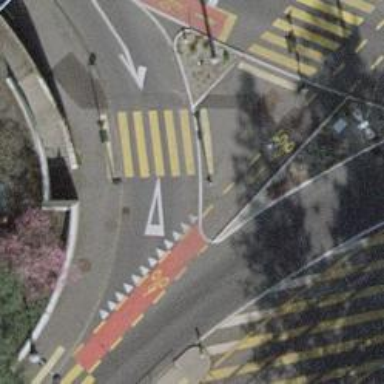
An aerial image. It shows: Asphalt road with secondary link designation.